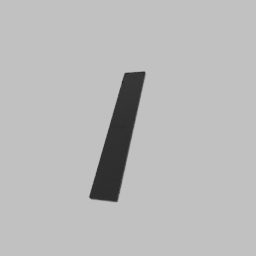
Label: lighting